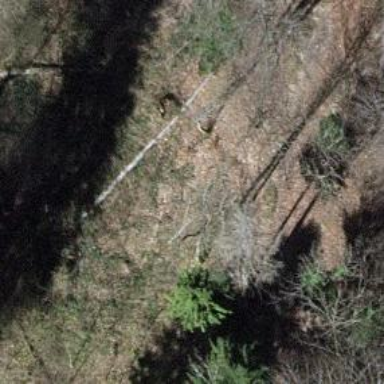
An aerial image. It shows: Path with excellent trail visibility.